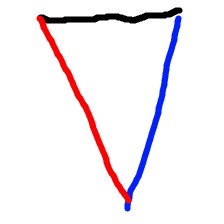
Shape: triangle